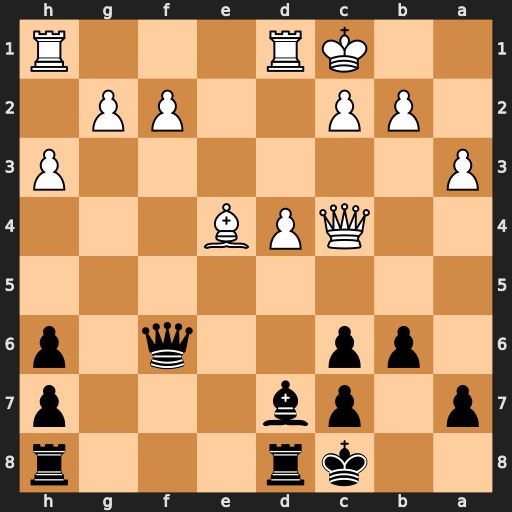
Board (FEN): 2kr3r/p1pb3p/1pp2q1p/8/2QPB3/P6P/1PP2PP1/2KR3R
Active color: b
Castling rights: -
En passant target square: -
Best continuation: Qf4+ Kb1 Qxe4